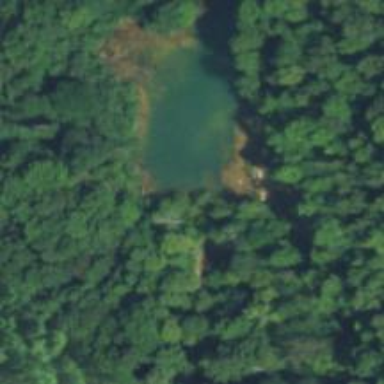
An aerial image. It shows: Serene pond surrounded by nature.